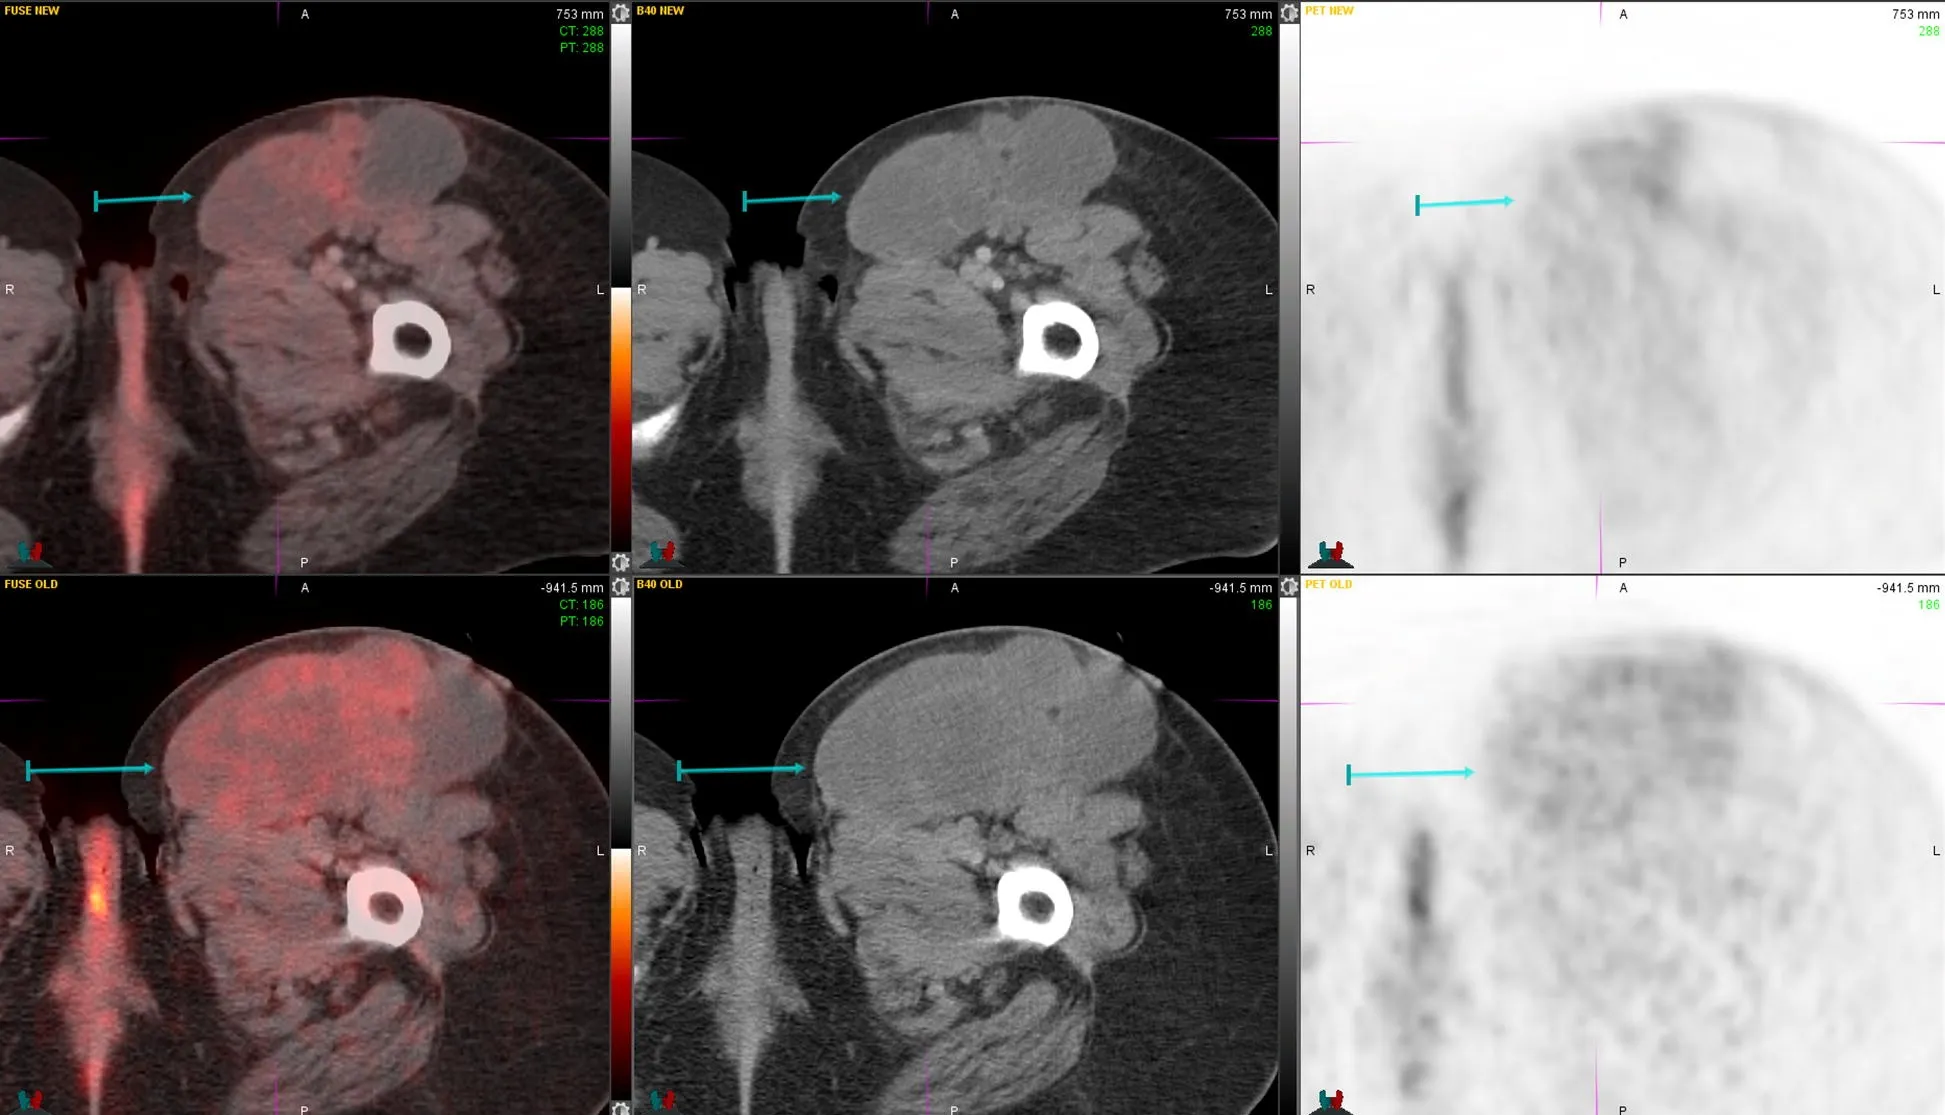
PET/CT before (lower images) and after (upper images) palliative radiation therapy to the left inguinal/thigh area.
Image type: radiology (pet)